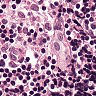
Metastatic tissue present: no